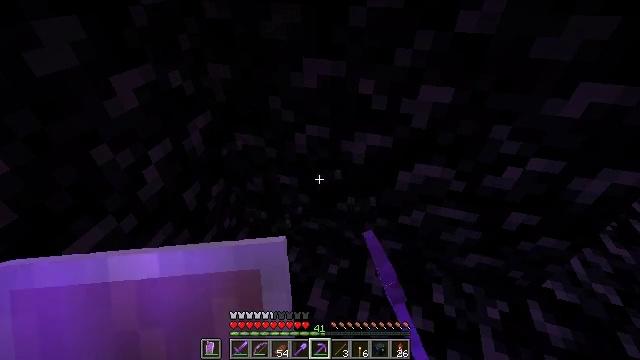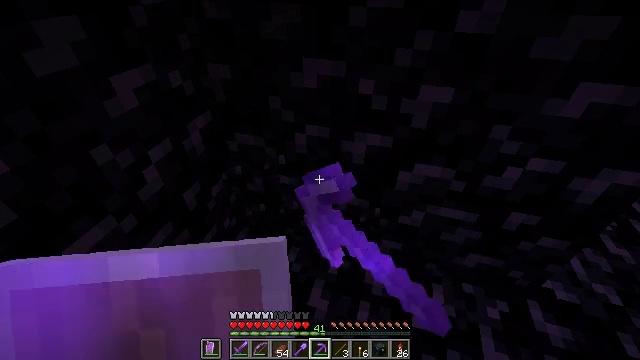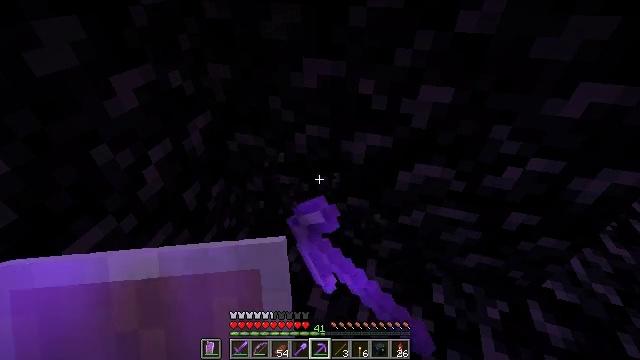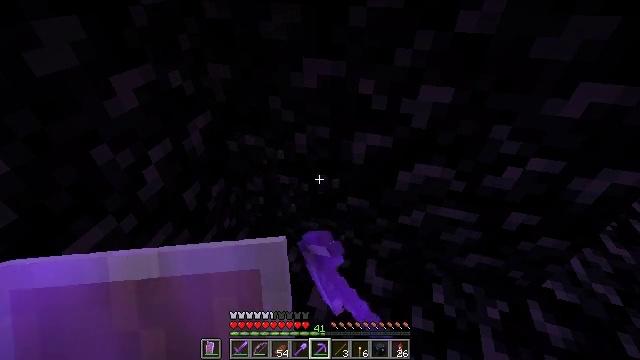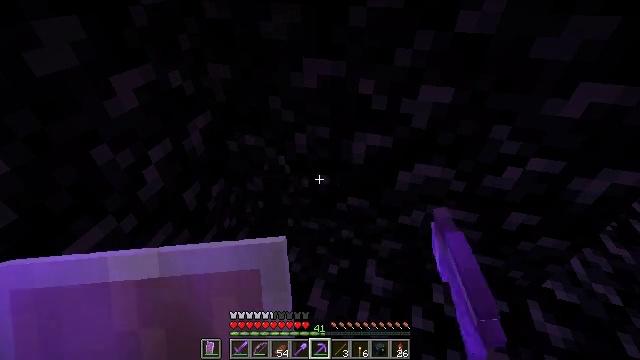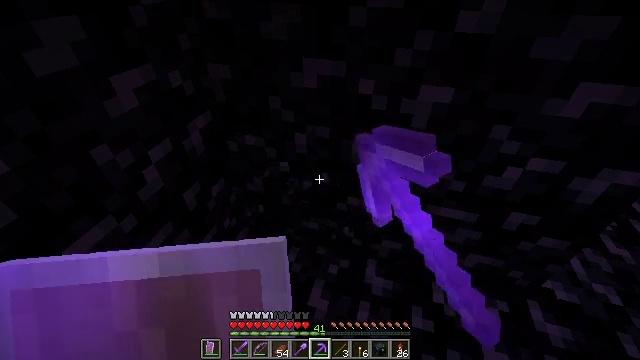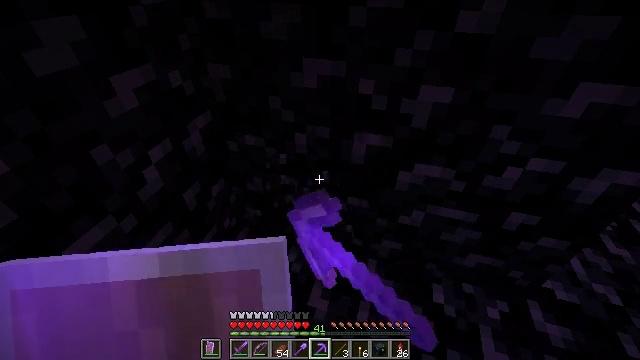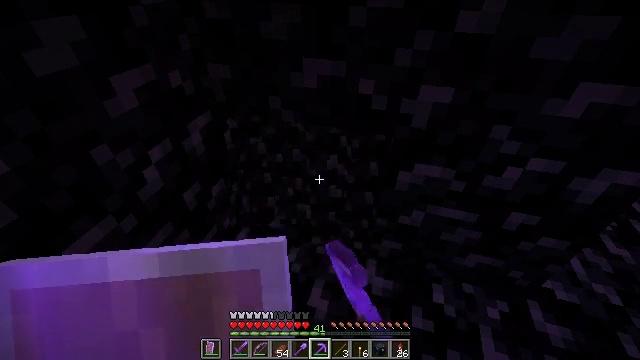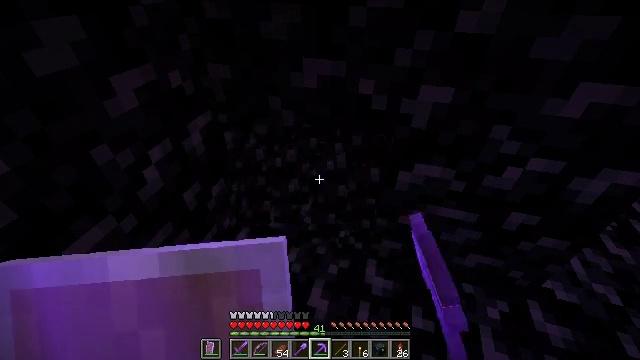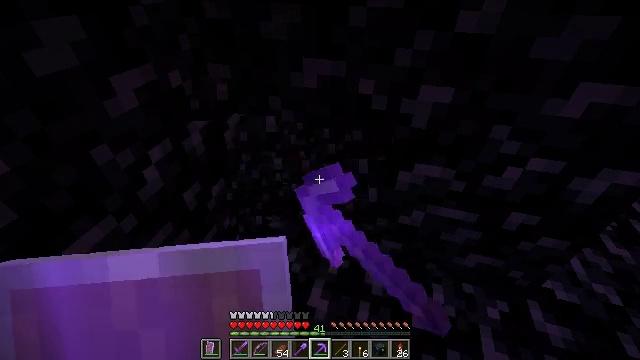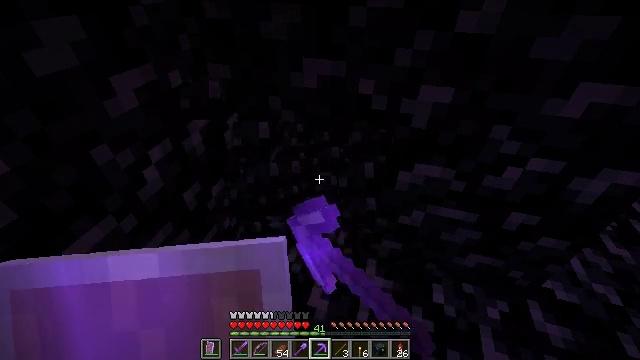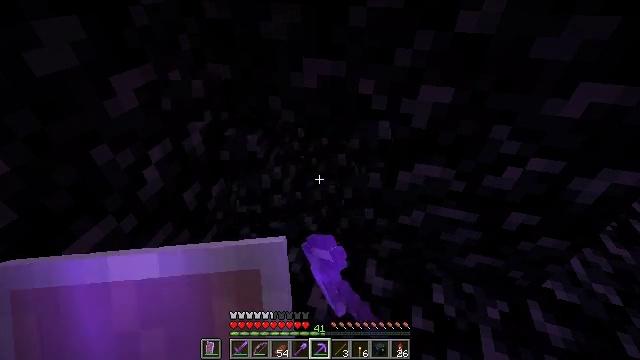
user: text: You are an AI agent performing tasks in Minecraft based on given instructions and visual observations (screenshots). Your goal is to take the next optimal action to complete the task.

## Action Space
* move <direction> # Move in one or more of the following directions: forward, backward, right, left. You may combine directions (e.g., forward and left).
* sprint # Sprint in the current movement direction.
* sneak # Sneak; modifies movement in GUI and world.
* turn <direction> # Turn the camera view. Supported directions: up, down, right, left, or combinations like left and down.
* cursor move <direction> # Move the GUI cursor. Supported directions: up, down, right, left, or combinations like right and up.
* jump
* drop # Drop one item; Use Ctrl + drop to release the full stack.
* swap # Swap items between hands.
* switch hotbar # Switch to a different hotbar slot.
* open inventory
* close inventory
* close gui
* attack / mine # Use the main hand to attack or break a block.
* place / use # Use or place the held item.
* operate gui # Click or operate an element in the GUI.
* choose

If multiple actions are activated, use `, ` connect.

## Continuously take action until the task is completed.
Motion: motion action
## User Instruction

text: Gather obsidian from a lava source.
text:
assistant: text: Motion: attack / mine
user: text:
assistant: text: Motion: attack / mine
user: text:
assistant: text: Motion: attack / mine
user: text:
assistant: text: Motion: attack / mine
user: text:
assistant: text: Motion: attack / mine
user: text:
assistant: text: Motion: attack / mine
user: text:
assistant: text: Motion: attack / mine
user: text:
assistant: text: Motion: attack / mine
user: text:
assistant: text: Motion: attack / mine
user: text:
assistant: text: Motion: attack / mine
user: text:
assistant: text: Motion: attack / mine
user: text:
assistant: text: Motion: attack / mine